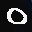
Label: 0